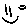
Label: smiley face